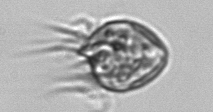
Label: Strombidium_morphotype1